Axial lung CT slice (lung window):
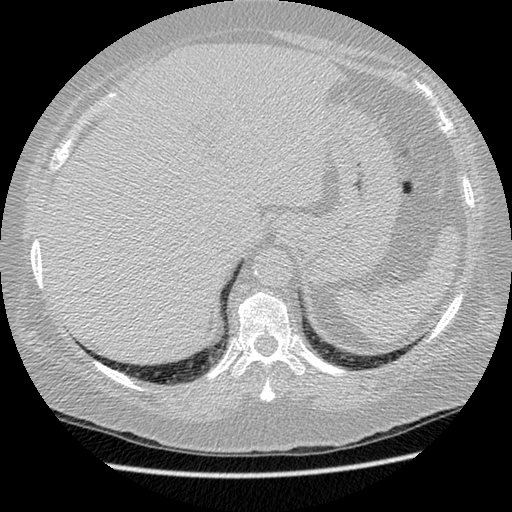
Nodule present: no